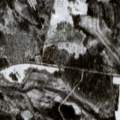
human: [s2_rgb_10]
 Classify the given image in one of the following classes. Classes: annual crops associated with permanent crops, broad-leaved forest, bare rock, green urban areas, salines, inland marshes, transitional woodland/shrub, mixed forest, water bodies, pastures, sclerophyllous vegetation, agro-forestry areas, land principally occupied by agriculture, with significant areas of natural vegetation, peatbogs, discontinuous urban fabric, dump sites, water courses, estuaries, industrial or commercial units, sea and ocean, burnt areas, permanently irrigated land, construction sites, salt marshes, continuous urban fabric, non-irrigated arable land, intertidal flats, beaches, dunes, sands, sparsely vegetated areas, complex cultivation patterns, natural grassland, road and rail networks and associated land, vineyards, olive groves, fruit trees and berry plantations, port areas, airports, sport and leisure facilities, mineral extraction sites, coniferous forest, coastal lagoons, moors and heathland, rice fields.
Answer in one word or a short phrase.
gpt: complex cultivation patterns, coniferous forest, mixed forest